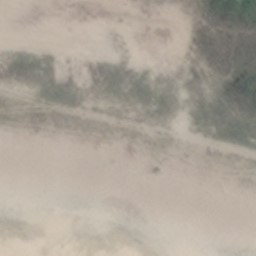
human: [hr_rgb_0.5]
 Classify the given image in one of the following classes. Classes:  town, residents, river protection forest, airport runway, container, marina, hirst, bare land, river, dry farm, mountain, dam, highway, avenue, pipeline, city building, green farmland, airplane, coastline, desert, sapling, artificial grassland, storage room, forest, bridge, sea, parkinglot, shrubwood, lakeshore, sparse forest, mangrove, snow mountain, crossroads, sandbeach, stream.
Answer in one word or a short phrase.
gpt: sandbeach